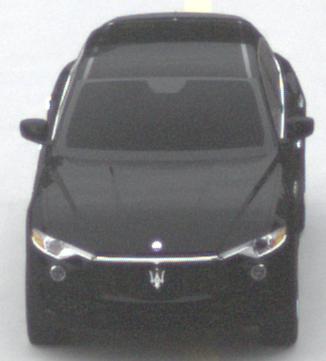
Make: Maserati
Model: Levante GT Hybrid
Detailed model: Levante
Model produced from: 2021/07
Model produced until: 2022/10
Doors: 4
Color: black
Road condition: dry road
Daytime: morning or afternoon
Contrast: low contrast